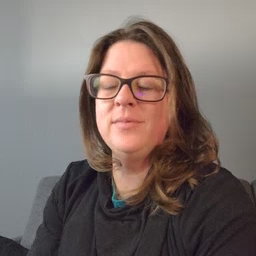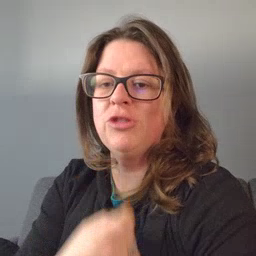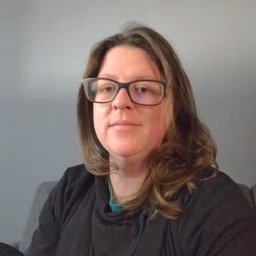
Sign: red